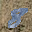
Label: 8